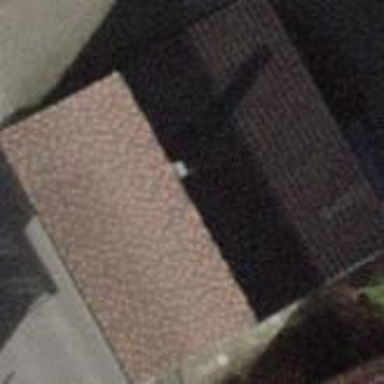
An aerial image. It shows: Detached building.